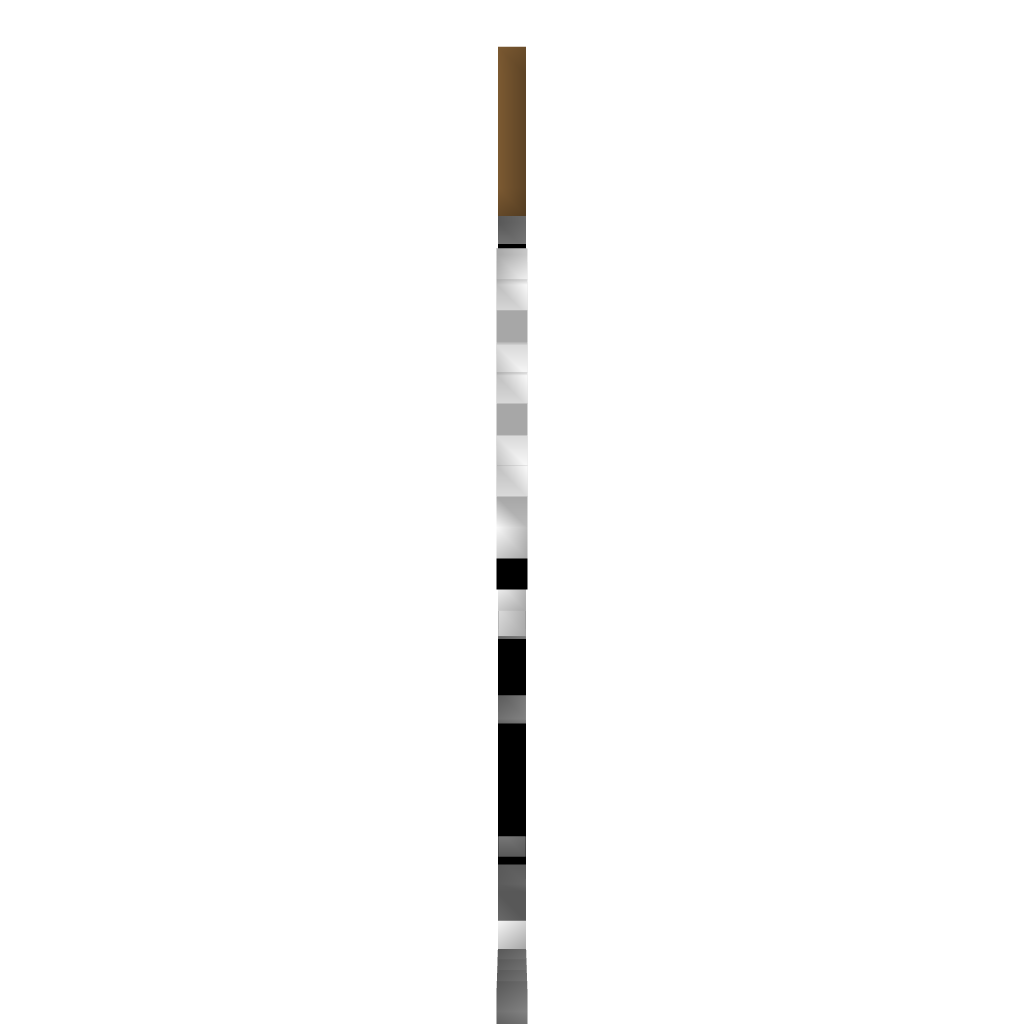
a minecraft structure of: MasterSteve2 Statue bad low quality